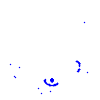
Particle: proton